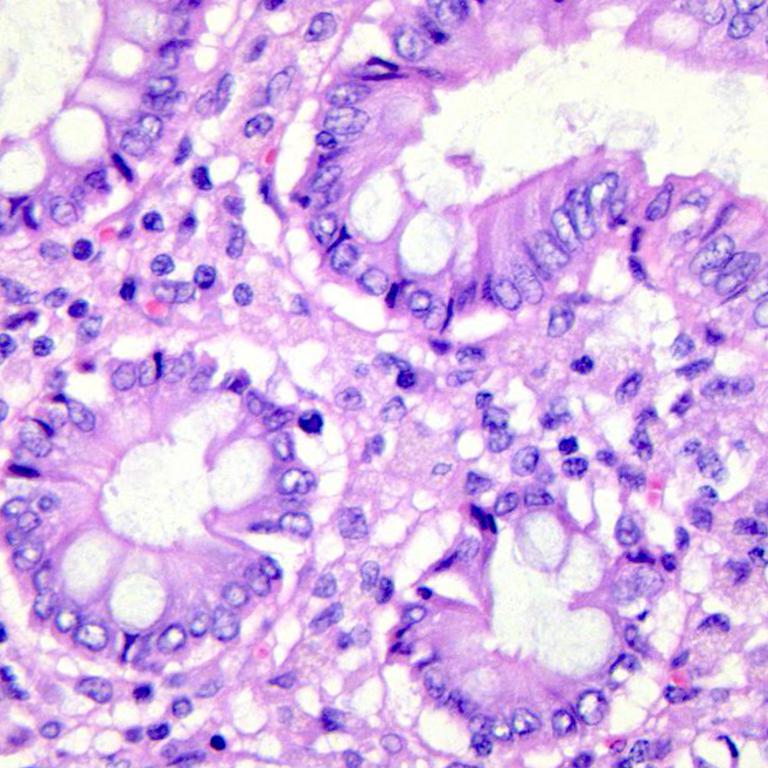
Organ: colon
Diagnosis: benign